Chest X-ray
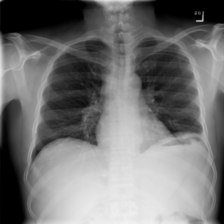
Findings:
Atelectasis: positive
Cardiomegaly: negative
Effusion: negative
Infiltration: positive
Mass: negative
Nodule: negative
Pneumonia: negative
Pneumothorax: negative
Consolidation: negative
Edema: negative
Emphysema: negative
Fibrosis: negative
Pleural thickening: negative
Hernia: negative